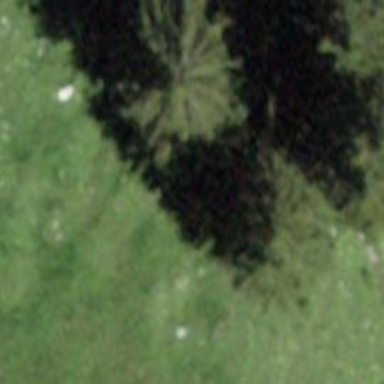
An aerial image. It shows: Beautiful tree in nature.